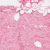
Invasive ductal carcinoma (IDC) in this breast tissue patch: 0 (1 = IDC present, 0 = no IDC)